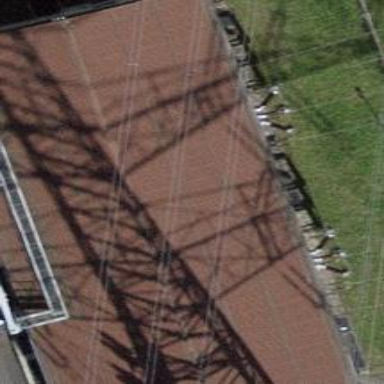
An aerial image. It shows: Service building containing switchgear for power distribution.